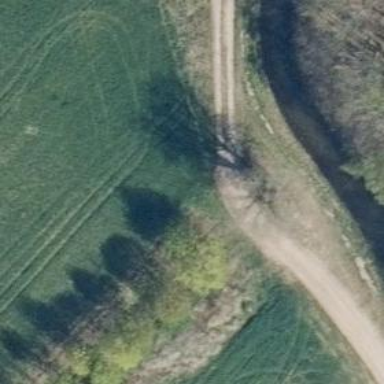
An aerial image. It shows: Track road with grade4 tracktype.